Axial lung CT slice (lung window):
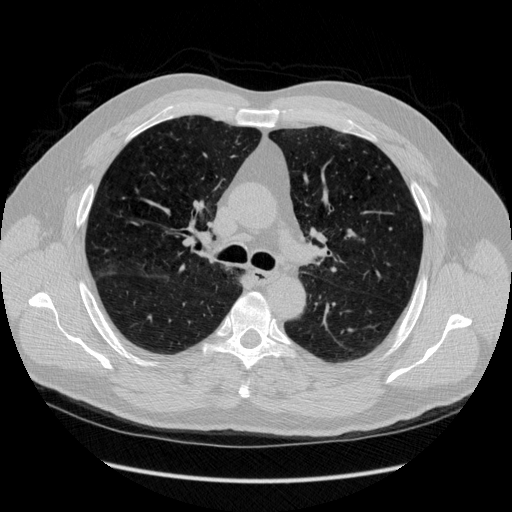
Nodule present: no